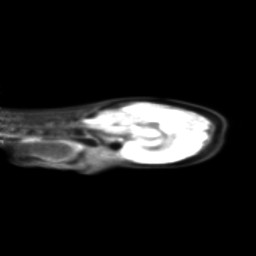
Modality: PET
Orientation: sagittal
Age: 27
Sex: female
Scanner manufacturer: siemens